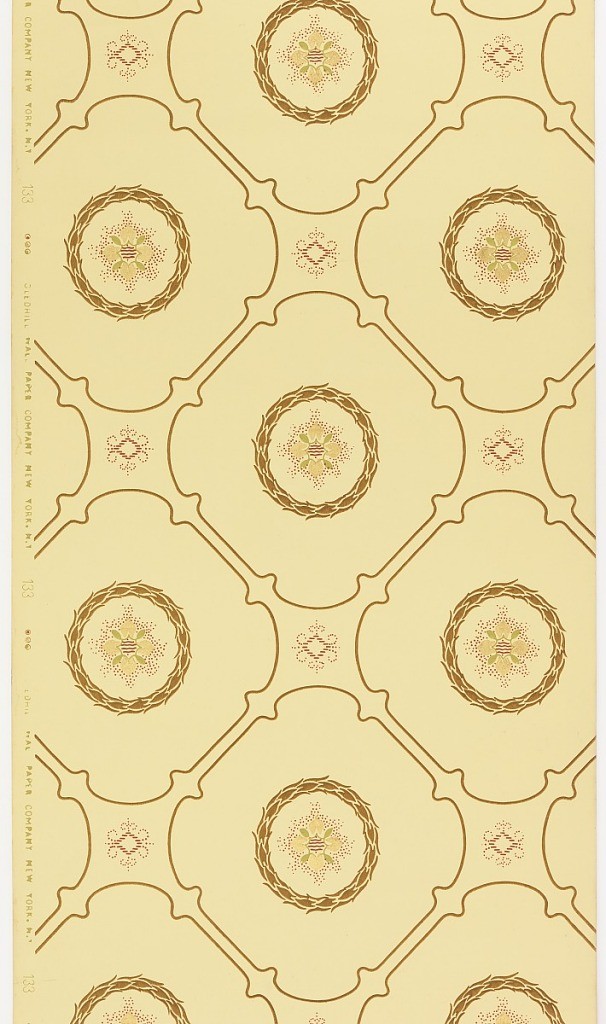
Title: Ceiling paper
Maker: Gledhill Wall Paper Co., New York, New York, founded 1900
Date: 1905–1915
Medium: Machine-printed paper, liquid mica
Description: A quatrefoil motif is set within a foliate wreath. The wreaths are contained within a grid or trellis framework. Metallic gold highlights.